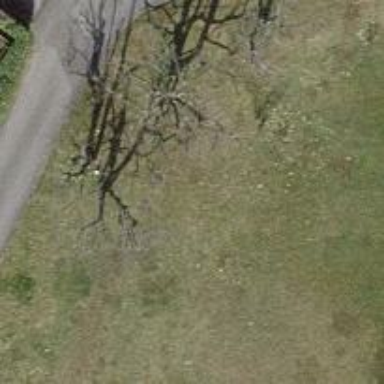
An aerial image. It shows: Deciduous broadleaved tree in garden.